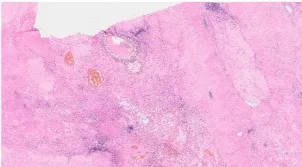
Histological examination. (C) A regressively changed clear cell renal cell carcinoma, hyalinosis and stromal edema.
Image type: pathology (h&e)